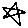
Label: star